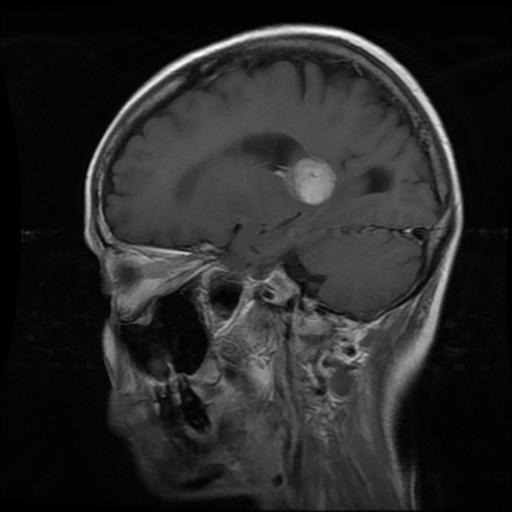
Label: meningioma